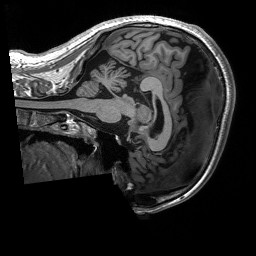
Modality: T1w
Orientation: sagittal
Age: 22
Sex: male
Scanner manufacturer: siemens
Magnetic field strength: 3 T
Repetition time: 2.53 s
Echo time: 0.00227 s